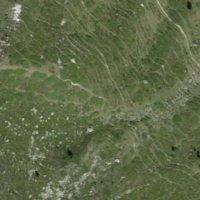
EUNIS habitat code: 26
Species observed at this site:
Rhododendron ferrugineum